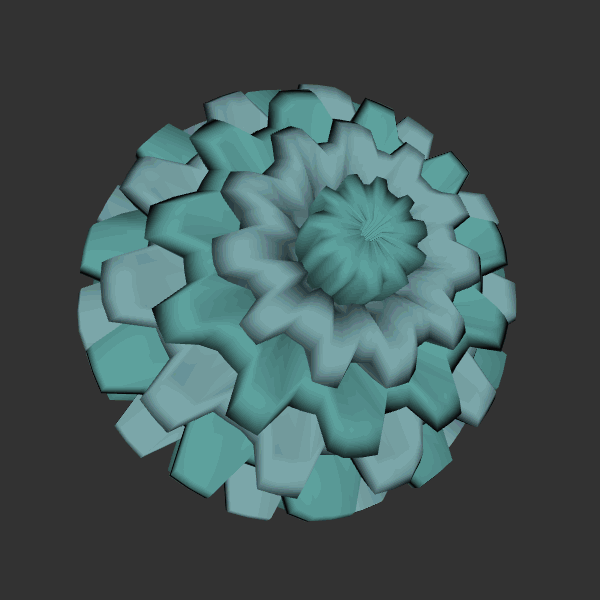
Background: dark